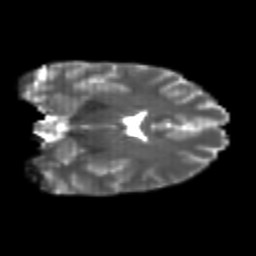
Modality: T2w
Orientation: coronal
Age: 25
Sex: female
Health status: healthy
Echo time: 0.074 s